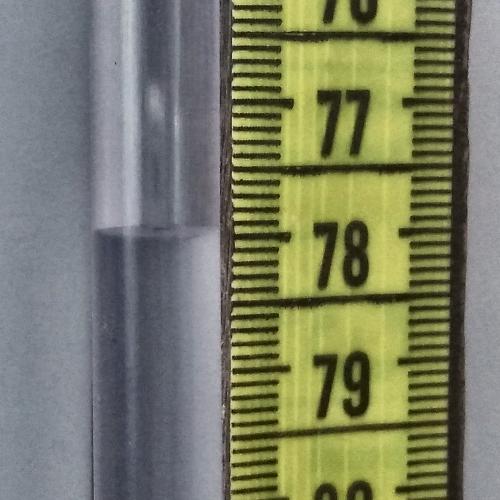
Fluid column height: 78.0 cm